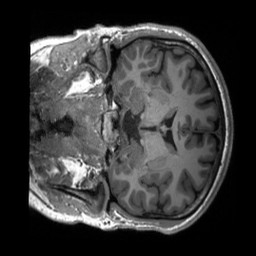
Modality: T1w
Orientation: coronal
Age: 22
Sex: male
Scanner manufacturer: siemens
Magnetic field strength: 3 T
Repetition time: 2.3 s
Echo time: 0.00232 s